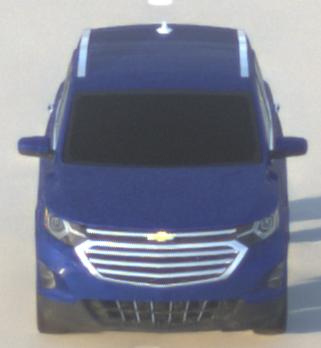
Make: Chevrolet
Model: Equinox
Detailed model: Gen. 2
Model produced from: 2015
Model produced until: 2017
Doors: 5
Color: blue
Road condition: dry road
Daytime: sunrise or sunset
Contrast: low contrast